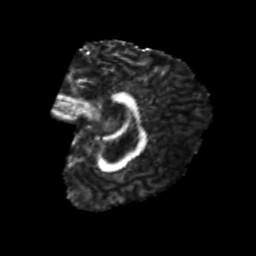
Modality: FA
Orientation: sagittal
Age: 24
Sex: female
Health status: healthy
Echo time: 0.074 s